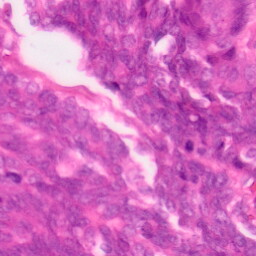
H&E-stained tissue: Colon